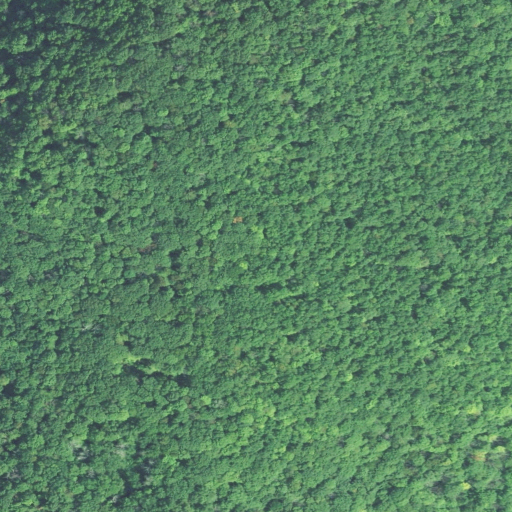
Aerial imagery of mountain in Connecticut named Pistapaug Mountain containing deciduous forest, pasture, evergreen forest, and grassland